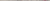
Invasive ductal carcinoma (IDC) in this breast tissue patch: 0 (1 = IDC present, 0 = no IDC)